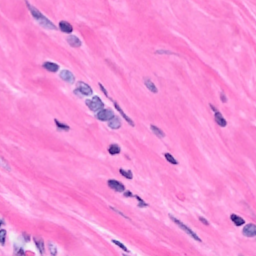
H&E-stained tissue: Breast